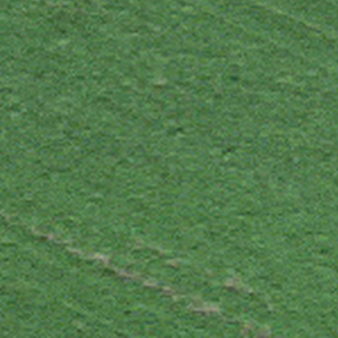
Label: other